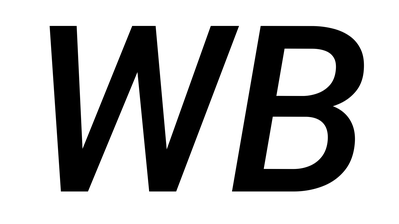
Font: Roboto-Italic_Medium_Italic